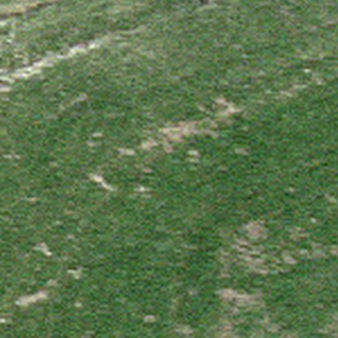
Label: other